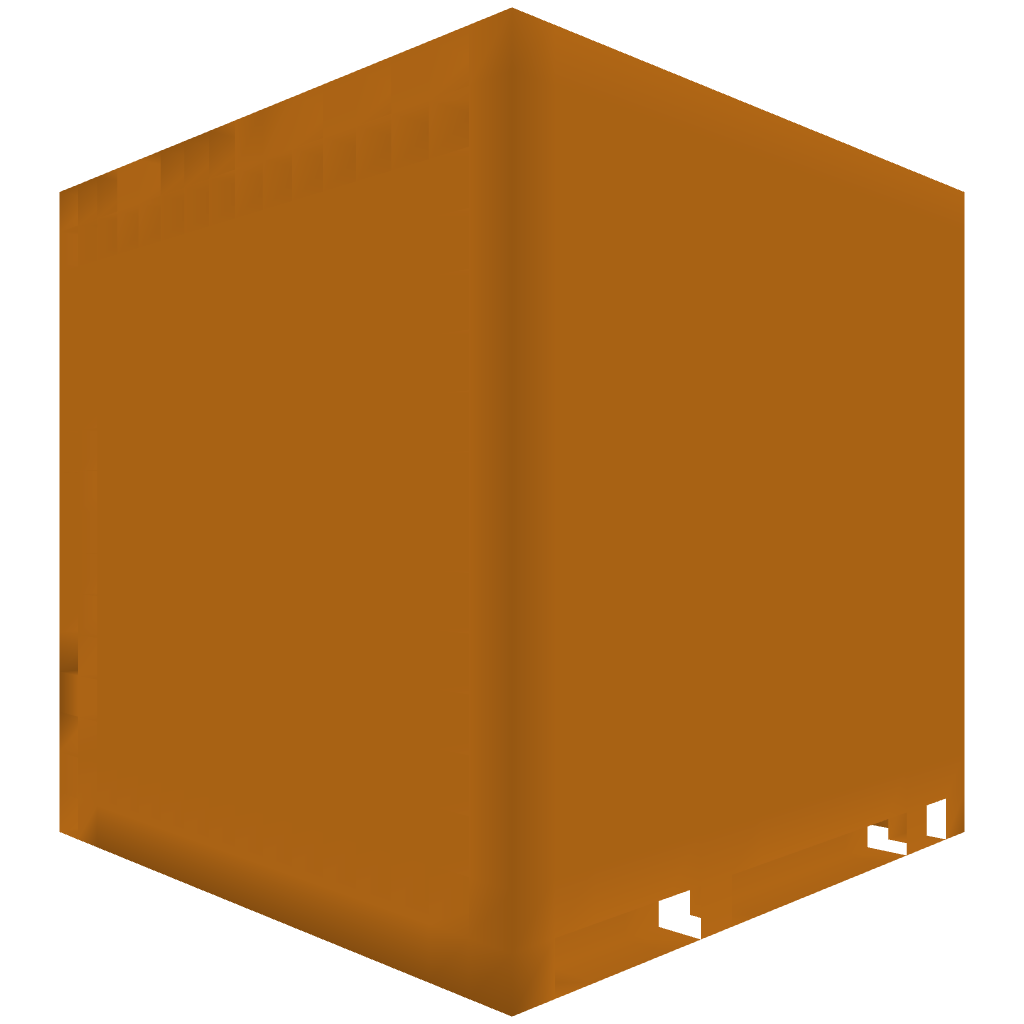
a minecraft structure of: Jack-O-Lantern